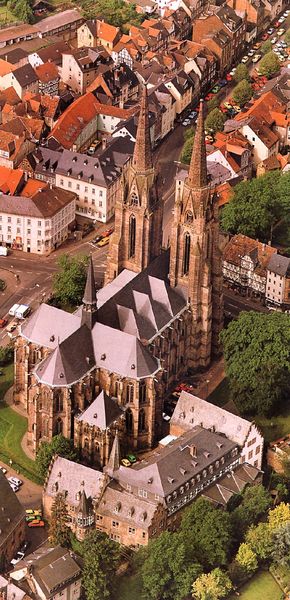
Titel: Elisabethkirche in Marburg
Standort: Marburg, Elisabethkirche (EU - D - H)
Schlagwörter: baum, weiß, bäume, grün, kirchturm, stadt, braun, fenster, dach, gebäude, haus, rot, architektur, häuser, büsche, kirche, gotik, farbig, dächer, farbe, vogelperspektive, foto, fotografie, kirchtürme, luftaufnahme, straßen, türme, dom, draufsicht, kreuzung, kathedrale, kirchenschiff, gotisch, langschiff, doppelturm, fotographie, querschiff, dachreiter, luftbild, doppelturmfassade, altstadt, farbfotografie, absys, kirchenkreuz, schrägbild